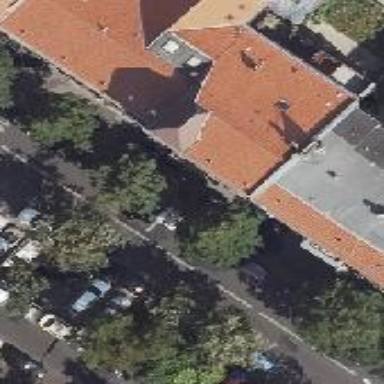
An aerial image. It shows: Part of building.